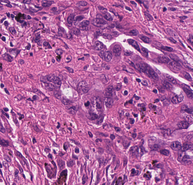
Tumor epithelial tissue: yes
Tumor-associated stroma tissue: yes
Normal tissue: no